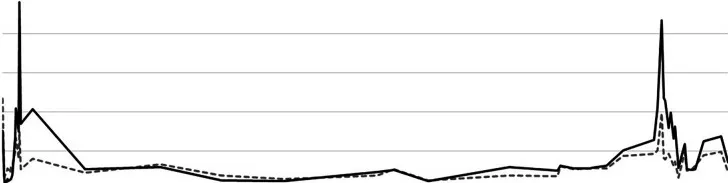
Follow-up of transaminase [ie, aspartate aminotransferase (AST, dotted gray line) and alanine aminotransferase (ALT, solid black line)] levels, from birth to present, and treatment with UDCA (striped bar), LUM/IVA (black bar), and ELX/TEZ/IVA (gray bar).
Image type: chart (chart)